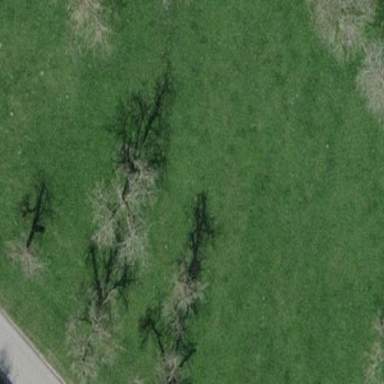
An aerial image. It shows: Orchard.